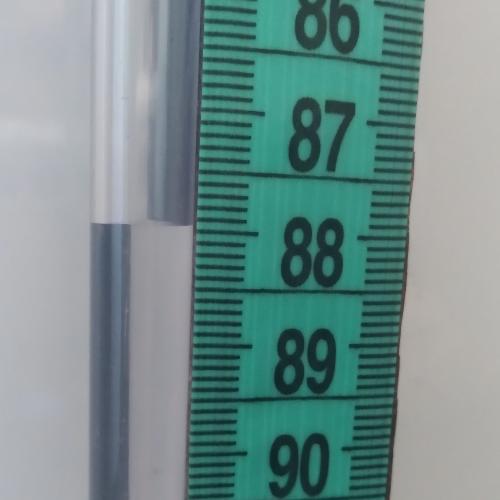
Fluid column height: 88.0 cm